九年级 · 组合几何学
(6 分) 如图, 平行四边形 $A B C D$ 中, $E$ 为 $B C$ 中点, 连接 $A E$ 交对角线 $B D$ 于 $F$.

(1)求 $\triangle A D F$ 与 $\triangle E B F$ 的面积比;

(2)若 $\triangle A D F$ 的周长为 24 , 求 $\triangle E B F$ 的周长.

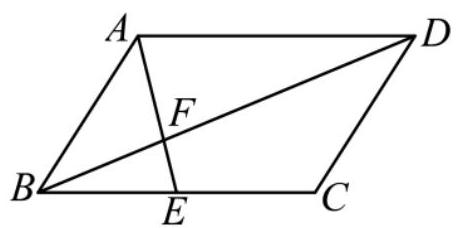
答案:  (1) $\because$ 四边形 $A B C D$ 为平行四边形,

$\therefore A D / / B C$

$\therefore \angle A D F=\angle E B F, \angle D A F=\angle A E B, \quad A D=B C$,

又 $\because E$ 为 $B C$ 中点

$\therefore A D=2 B E$

$\therefore \triangle D A F \sim \angle B E F$

$\therefore \frac{S_{\triangle A D F}}{S_{\triangle B E F}}=\frac{4}{1}$.

(2) $\because \triangle D A F \sim \angle B E F$, 且 $A D=2 B E$

$\therefore \frac{C_{\triangle A D F}}{C_{\triangle B E F}}=\frac{A D}{B E}=\frac{2}{1}$

$\because \triangle A D F$ 的周长为 24

$\therefore \triangle B E F$ 的周长为 12 .